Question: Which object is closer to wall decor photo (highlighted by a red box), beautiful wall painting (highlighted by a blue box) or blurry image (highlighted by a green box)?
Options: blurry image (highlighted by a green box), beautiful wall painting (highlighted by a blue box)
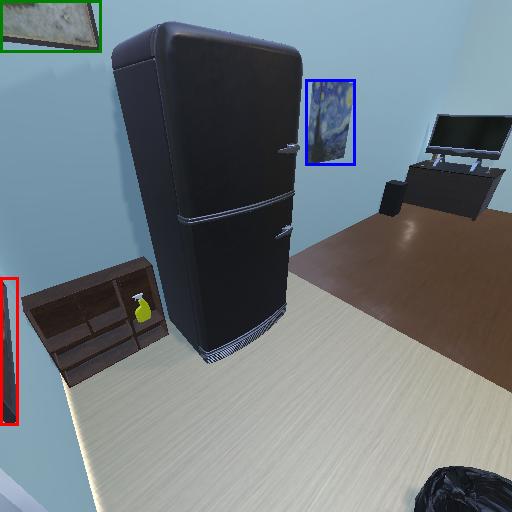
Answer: blurry image (highlighted by a green box)